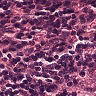
Metastatic tissue present: no